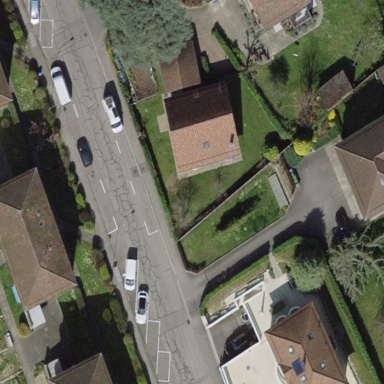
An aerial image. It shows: Parking lane for vehicles.